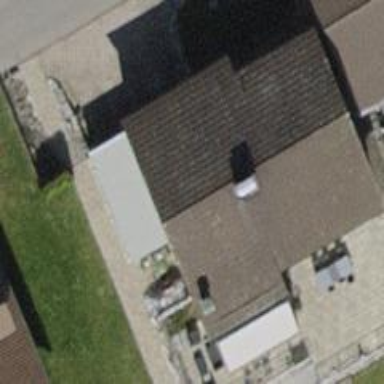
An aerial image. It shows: Building with tile roof.